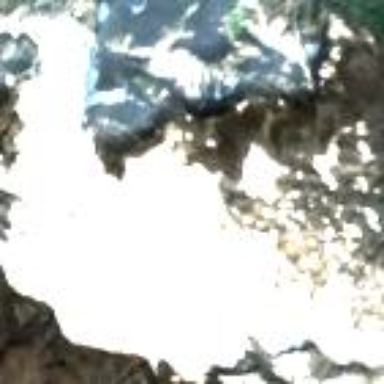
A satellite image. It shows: Majestic glacier in the distance.